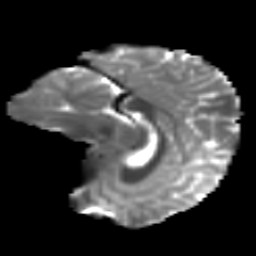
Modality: T2w
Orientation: sagittal
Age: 14
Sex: male
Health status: ill
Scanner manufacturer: ge
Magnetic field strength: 3 T
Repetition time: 6.888 s
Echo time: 0.0812 s